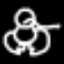
Label: frog